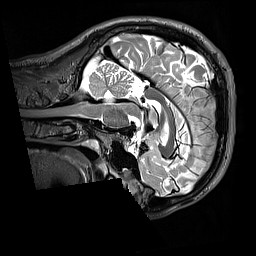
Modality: T2w
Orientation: sagittal
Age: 28
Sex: male
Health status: healthy
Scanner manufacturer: siemens
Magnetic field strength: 3 T
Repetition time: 3.2 s
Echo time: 0.568 s